Question: I'm trying to customize the form layout of edit/add/del dialogs but the problem is that the height of my custom fields are not following the standard height (from the fields created automatically by jqgrid). Here is an image:

What I want is that the height of td.DataTD from my custom fields 'Responsavel' and 'Componente' keep the same as the other fields. Here is the important part of my code:
'''
beforeShowForm: function(form) {
$('#tr_responsavel').html('<td class="CaptionTD">Responsavel</td><td class="DataTD">&nbsp;<table><td><select role="select" id="resp" name="responsavel" size="1" class="FormElement ui-widget-content ui-corner-all"><option role="option" value="1">Usuario</option><option role="option" value="2">Area</option><option role="option" value="3">Grupo</option></select></td><td><input id="inputResponsavel" type="text" role="textbox" class="FormElement ui-widget-content ui-corner-all"></td><td><a href="#" onclick="teste()"> <img src="img/search.png" width="25" height="25"></a></td></table></td>');
$('#tr_componente').html('<td class="CaptionTD">Componente</td><td class="DataTD">&nbsp;<table><td><input id="comp" type="text" role="textbox"></td><td><a href="#" onclick="teste2()"> <img src="img/search.png" width="25" height="25"></a></td></table></td>');
},
'''
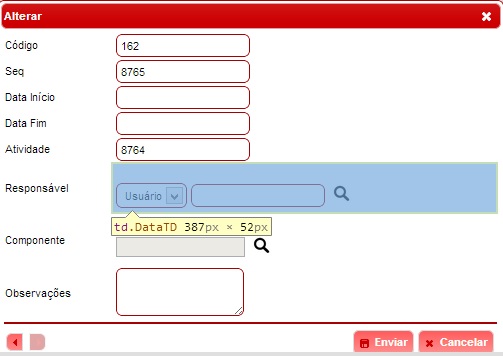
Answer: Why you existing jqGrid fields with another HTML code? Additionally it seems strange to set '<table>' inside of the field 'Responsavel'. How you imagine that jqGrid the results from such custom fields? Is it not more easy to or standard input fields of the Add/Edit form with additional information. In the case the standard fields with the standard ids will stay and you will have less problems. jqGrid will get the information from the fields without any problems. If one uses jQuery UI Autocomplete or jQuery UI Datepicker controls it do that.
If you custom field you should follow <URL> for more information.